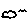
Label: cloud